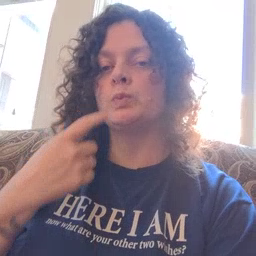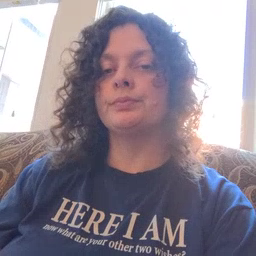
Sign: tooth